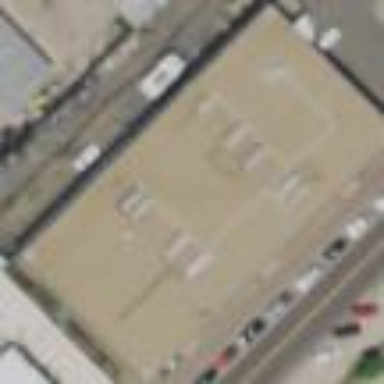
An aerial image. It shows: Brown commercial building.